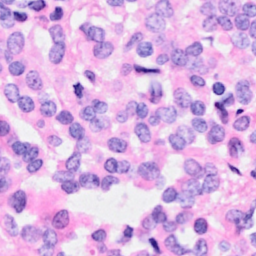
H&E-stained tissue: Breast